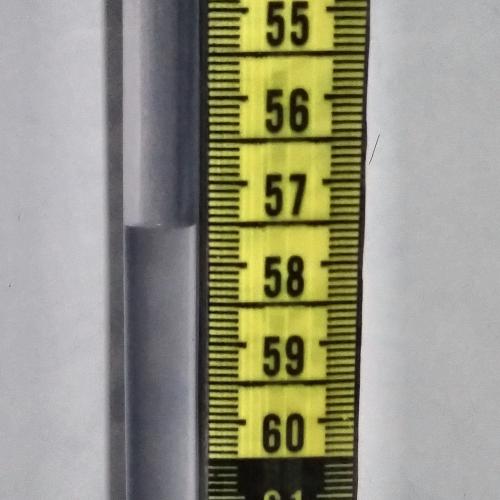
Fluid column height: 57.5 cm